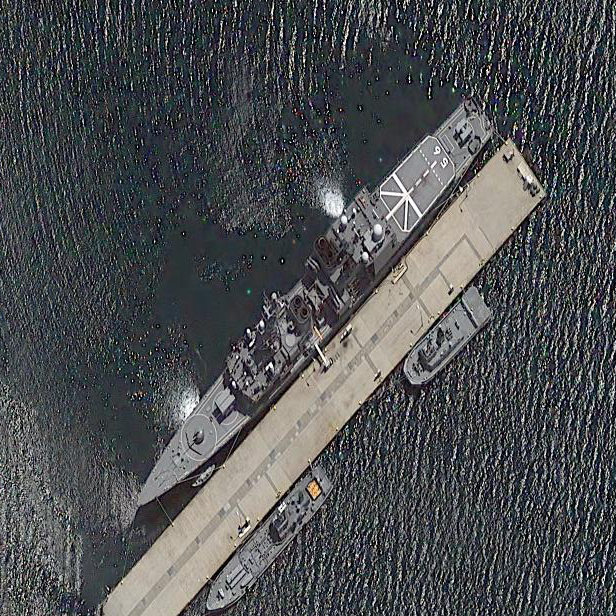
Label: Asagiri-class_destroyer